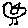
Label: bird